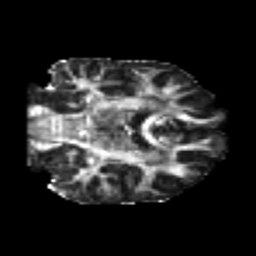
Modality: FA
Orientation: coronal
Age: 21
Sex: male
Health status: healthy
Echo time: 0.074 s